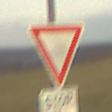
Verkehrszeichen: VorfahrtGewaehren
Zusatzzeichen unten: Entfernungsangaben3
Umgebung: Outdoor, Nature
Tageszeit: SunriseSunset
Wetter: PartlyCloudy
Licht: Natural
Jahreszeit: NotSpecified
Kontrast: LowContrast